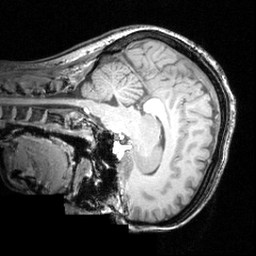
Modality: T1w
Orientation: sagittal
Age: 22
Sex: female
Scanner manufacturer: siemens
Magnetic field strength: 3.951 T
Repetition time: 2.5 s
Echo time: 0.00393 s